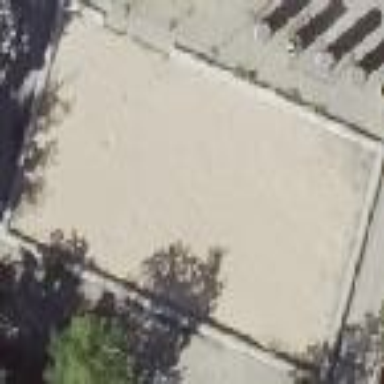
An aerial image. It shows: Playground with sandpit.